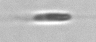
Label: flagellate_morphotype3